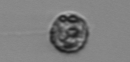
Label: coccolithophorid